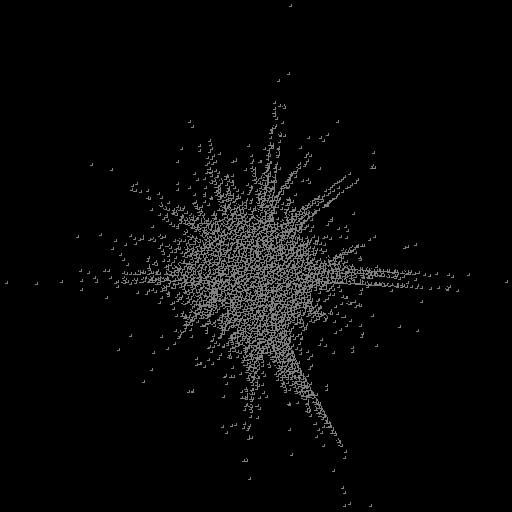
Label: star